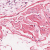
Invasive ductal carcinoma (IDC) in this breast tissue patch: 0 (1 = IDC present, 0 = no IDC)